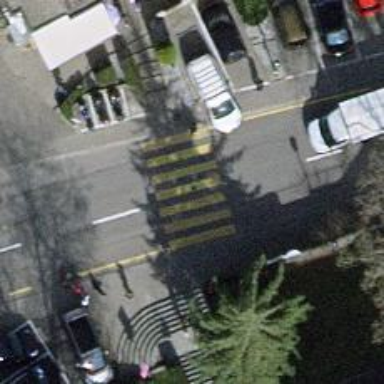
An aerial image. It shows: Marked zebra crossing on the road.